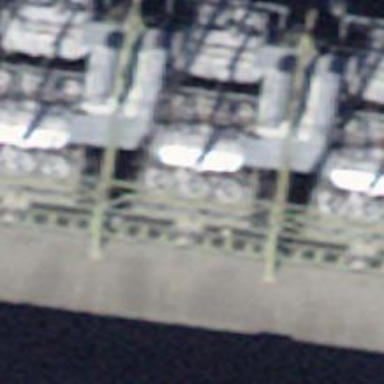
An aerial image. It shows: Insulator used in power equipment.